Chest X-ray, PA view. Patient: 87 years old, sex F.
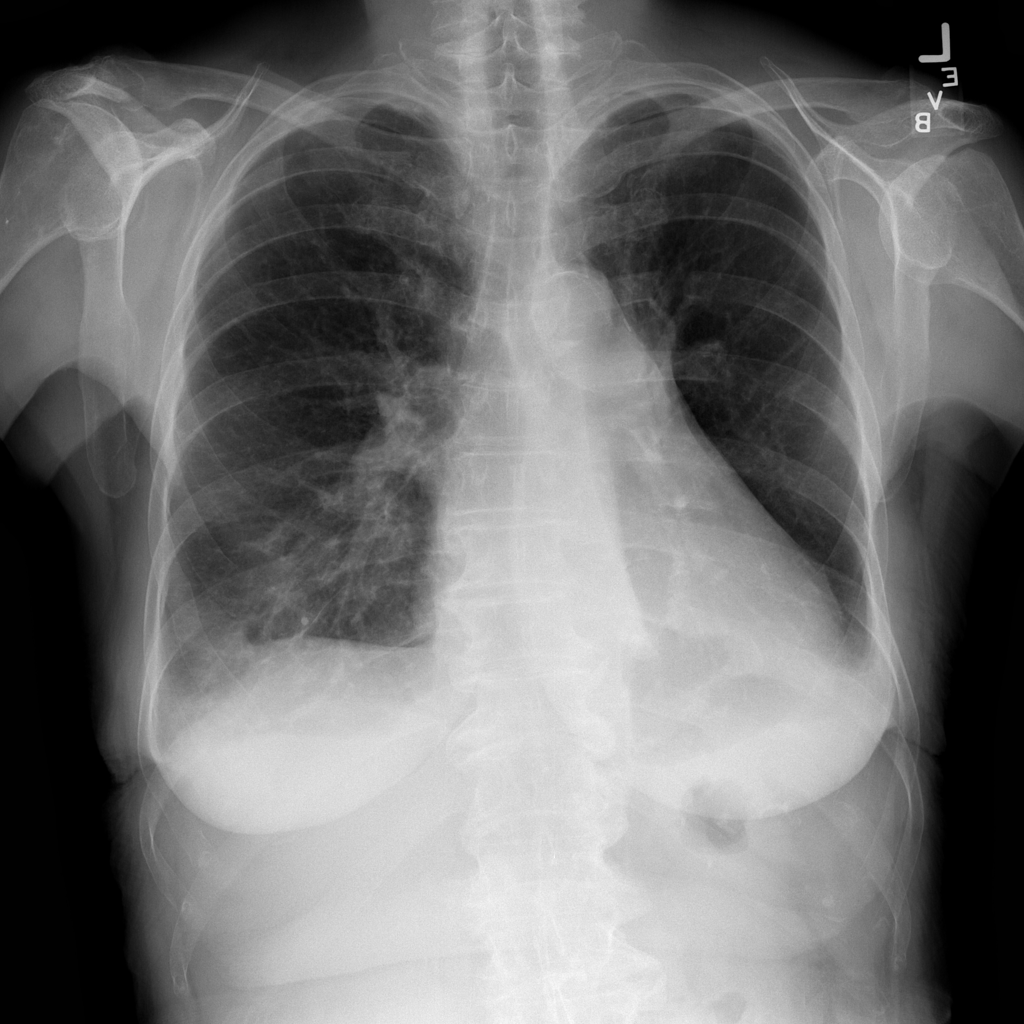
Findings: Effusion